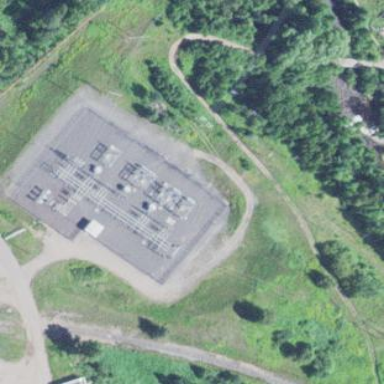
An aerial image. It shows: Power substation.